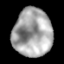
Tissue: lung
Cell type: Epithelial cells
Senescence score: 0.2387
Nuclear area (px): 1827
Mean DAPI intensity: 166.021